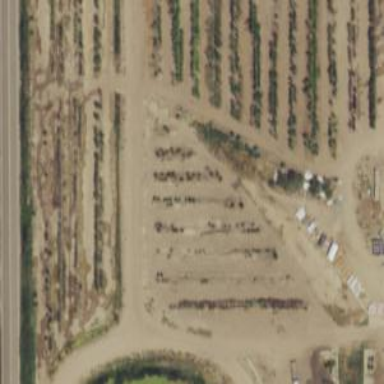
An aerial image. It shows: Plant nursery area.